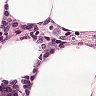
Metastatic tissue present: no